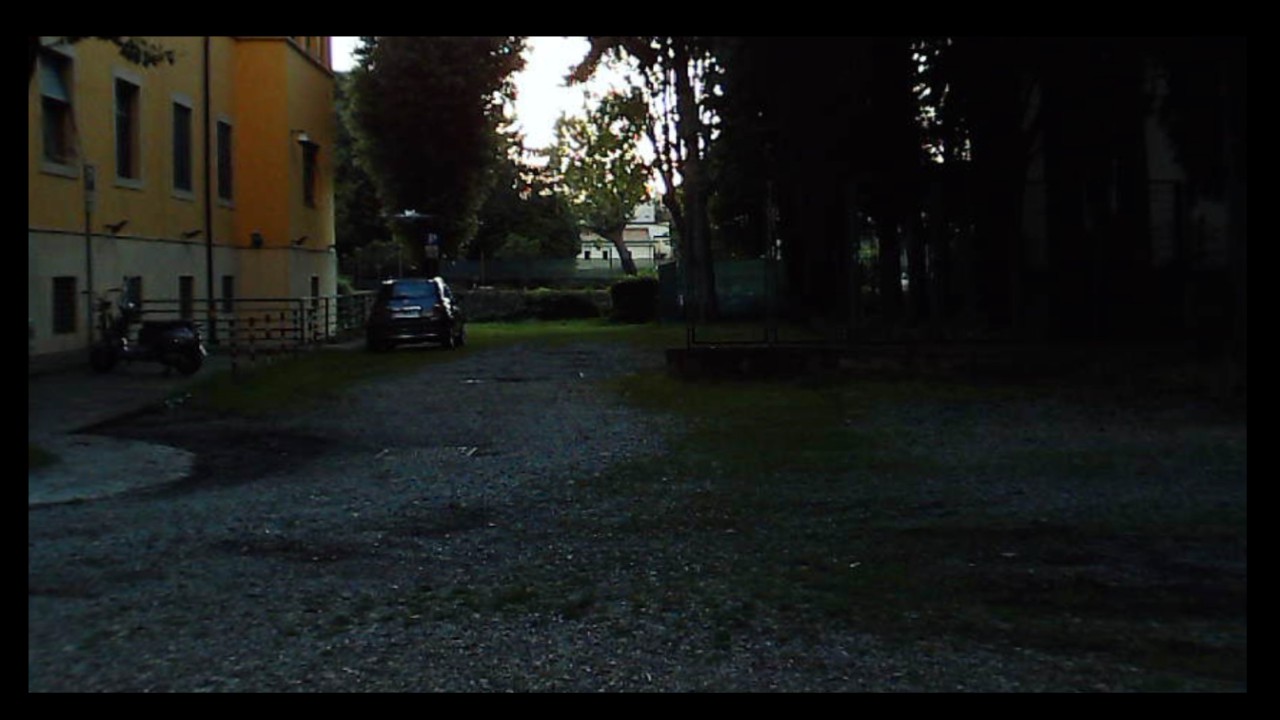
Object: DJI Mini 3